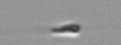
Label: flagellate_morphotype3